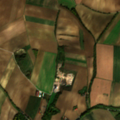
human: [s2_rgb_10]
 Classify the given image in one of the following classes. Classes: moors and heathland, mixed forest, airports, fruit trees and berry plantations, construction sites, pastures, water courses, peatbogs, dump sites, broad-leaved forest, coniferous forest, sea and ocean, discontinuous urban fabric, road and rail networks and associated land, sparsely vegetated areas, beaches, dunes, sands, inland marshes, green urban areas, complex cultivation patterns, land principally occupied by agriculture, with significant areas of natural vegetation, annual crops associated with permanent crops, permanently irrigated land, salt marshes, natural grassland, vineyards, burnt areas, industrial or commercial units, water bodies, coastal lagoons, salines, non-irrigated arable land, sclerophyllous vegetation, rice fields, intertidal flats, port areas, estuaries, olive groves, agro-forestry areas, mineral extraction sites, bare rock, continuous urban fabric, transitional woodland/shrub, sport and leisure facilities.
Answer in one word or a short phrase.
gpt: discontinuous urban fabric, non-irrigated arable land